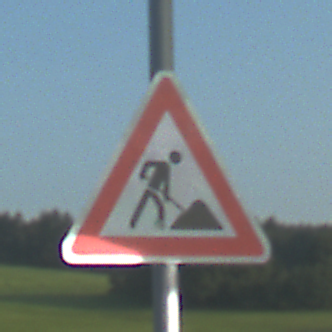
Verkehrszeichen: Arbeitsstelle
Umgebung: Outdoor, Nature
Tageszeit: MorningAfternoon
Wetter: Clear
Licht: Natural
Jahreszeit: NotSpecified
Kontrast: HighContrast